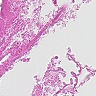
Metastatic tissue present: no